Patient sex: F
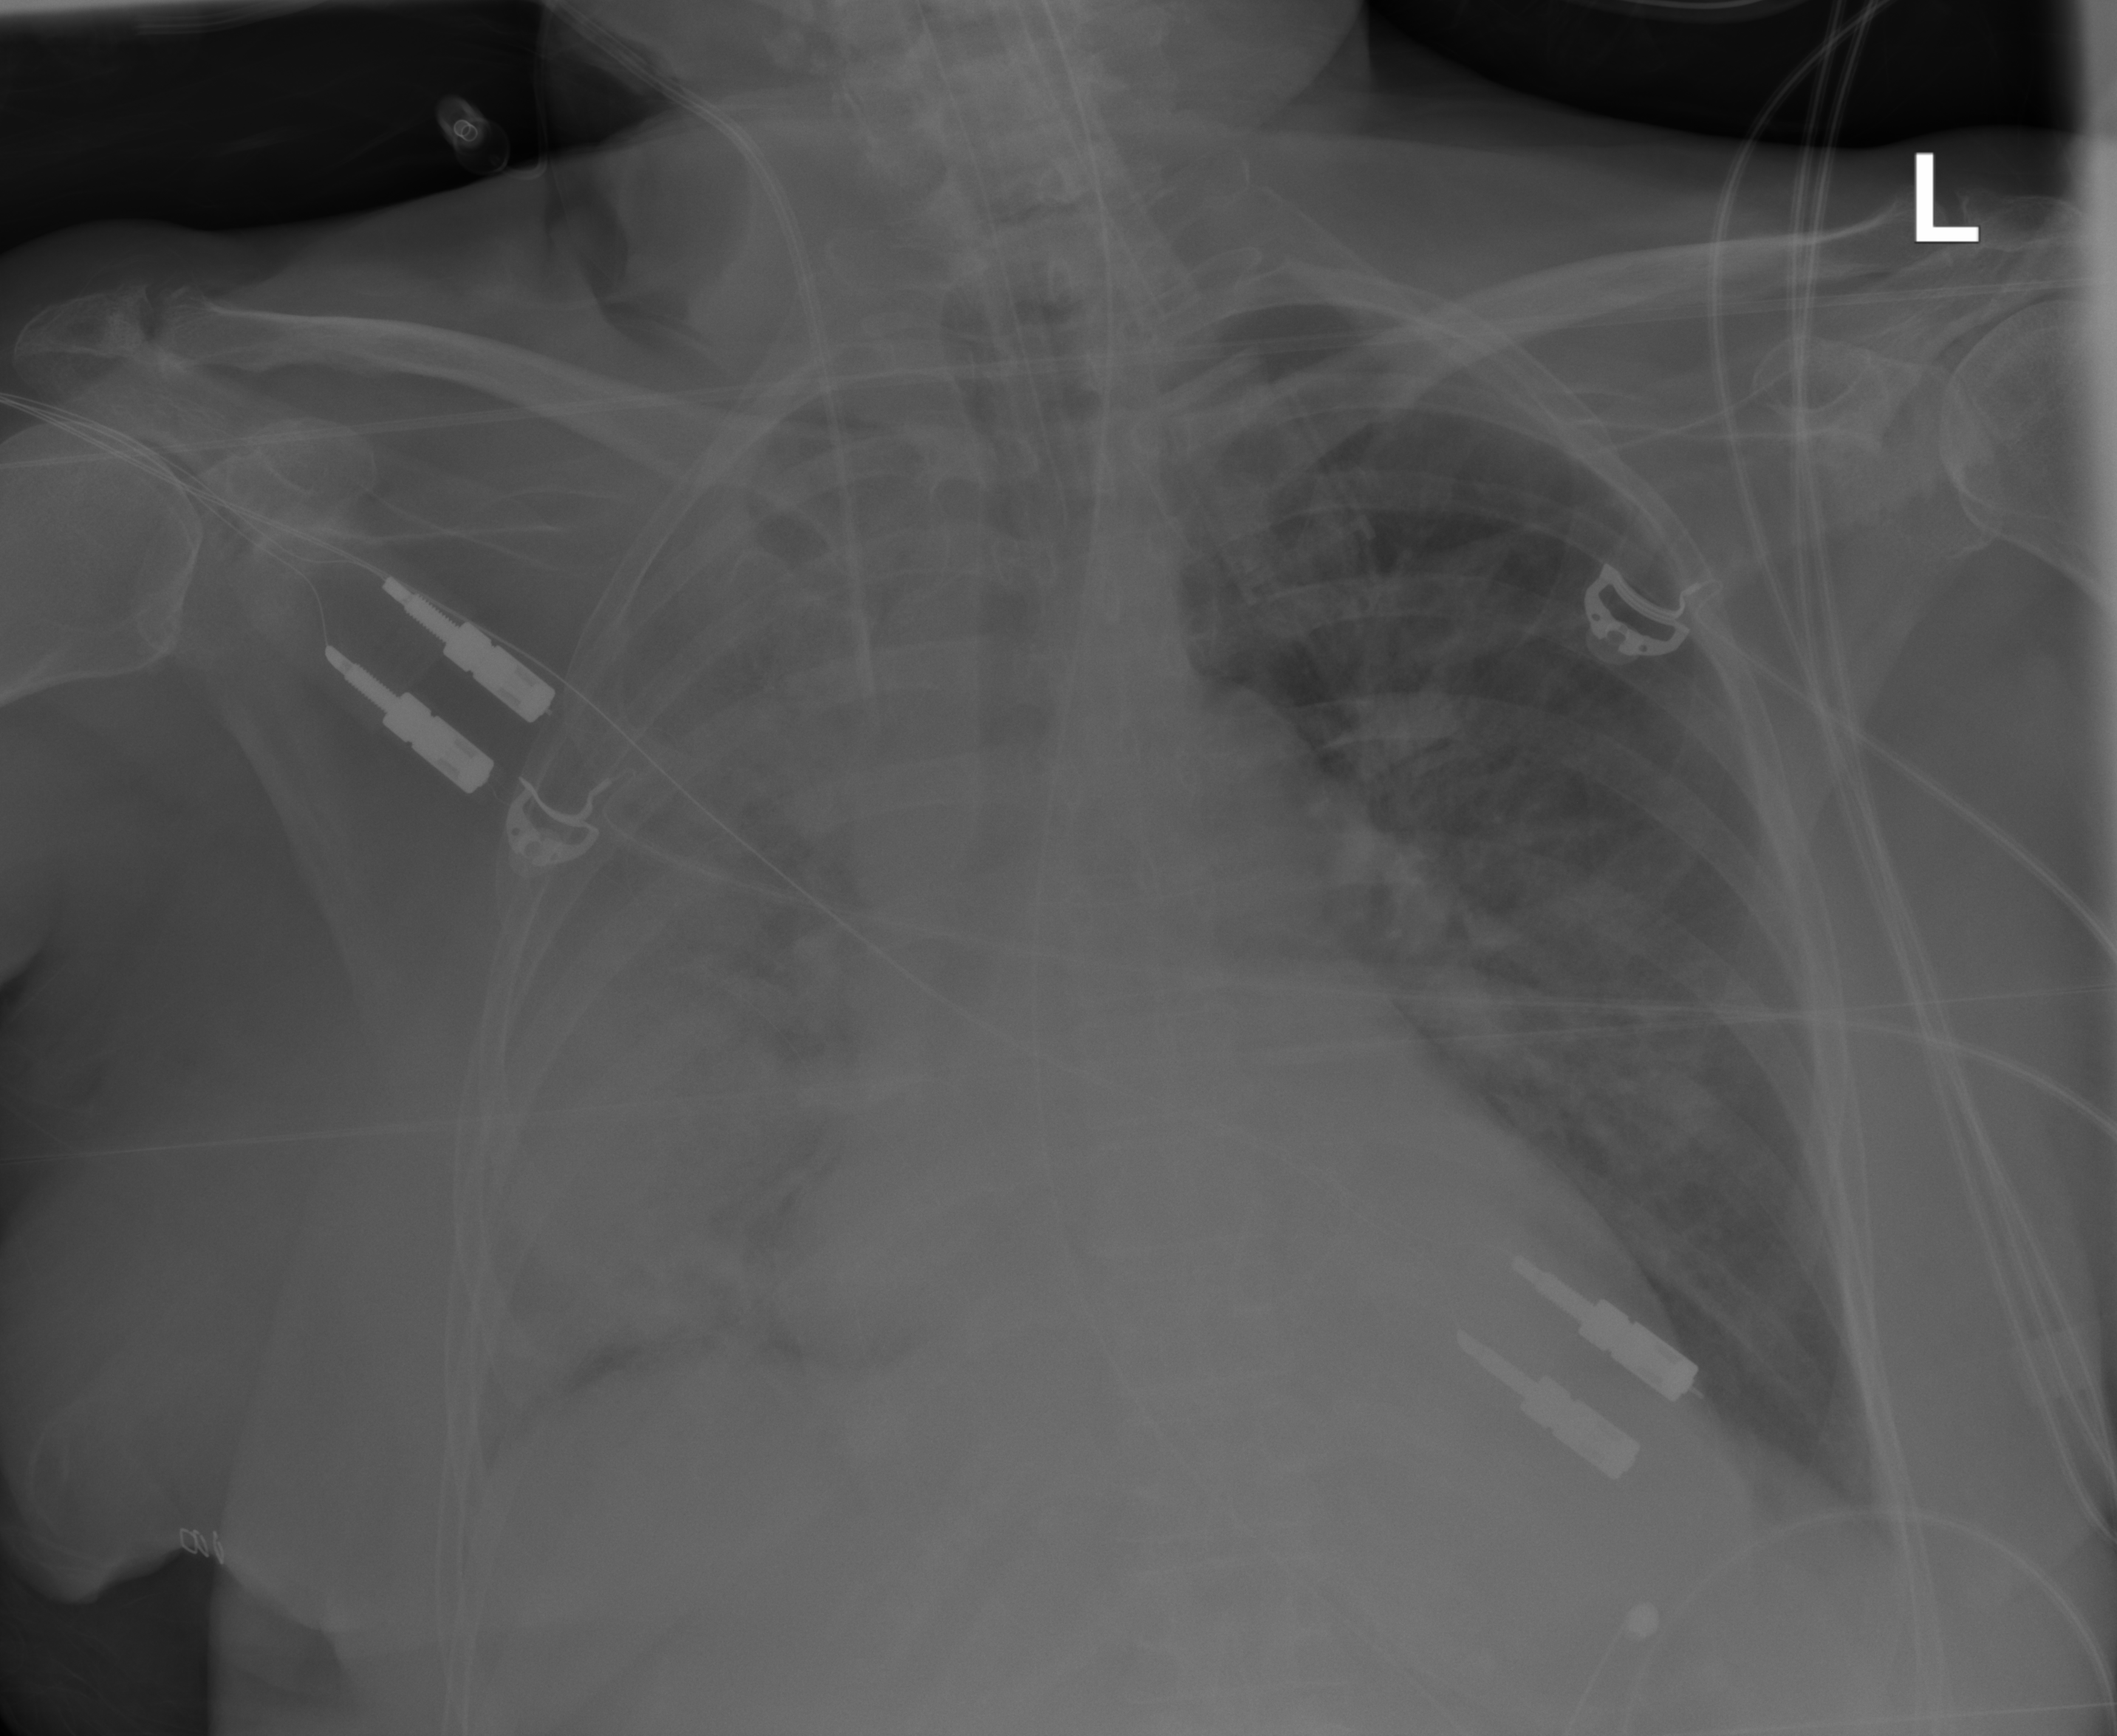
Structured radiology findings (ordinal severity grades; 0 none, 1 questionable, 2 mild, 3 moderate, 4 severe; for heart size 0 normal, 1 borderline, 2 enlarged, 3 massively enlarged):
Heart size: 2
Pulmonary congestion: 2
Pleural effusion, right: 2
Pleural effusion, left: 0
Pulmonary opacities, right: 4
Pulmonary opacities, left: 2
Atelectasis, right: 3
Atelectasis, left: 0